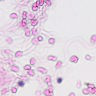
Metastatic tissue present: no